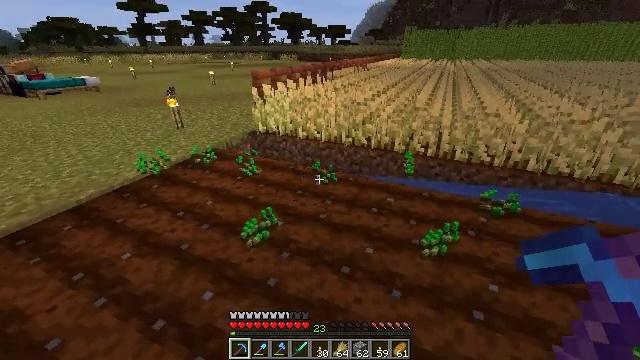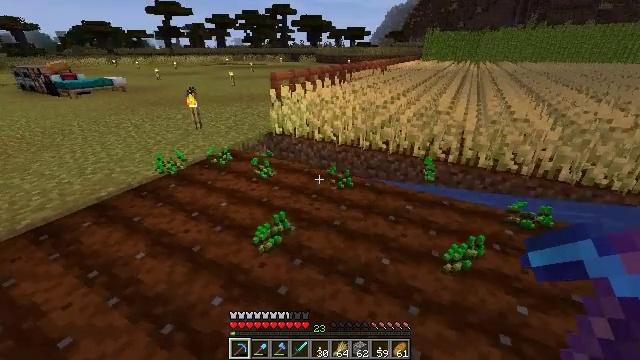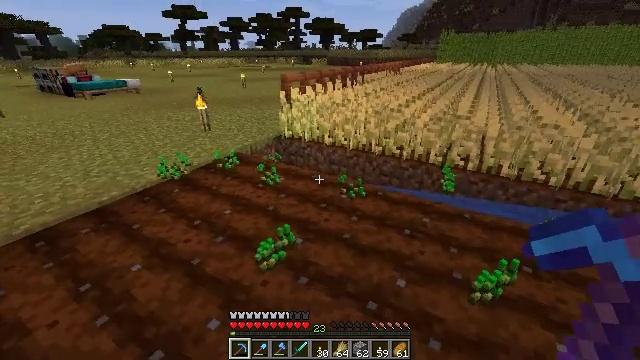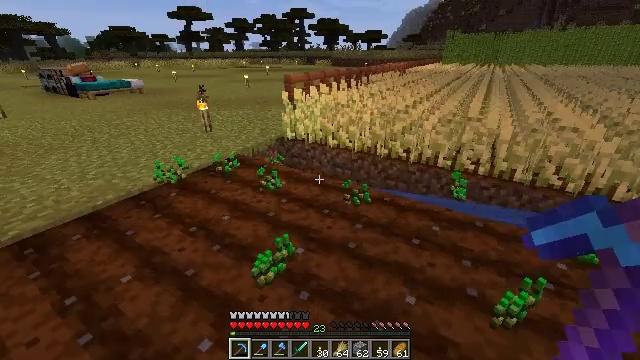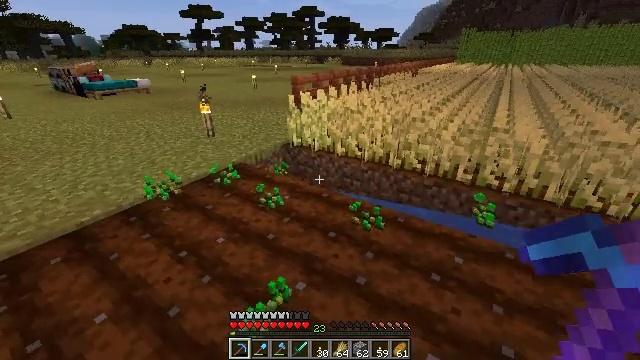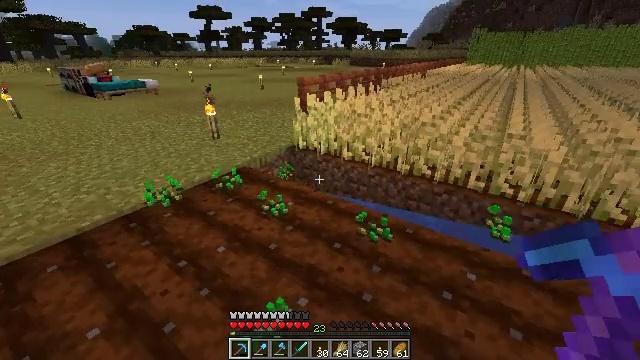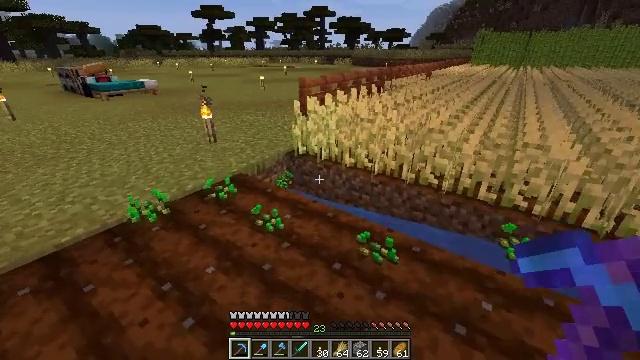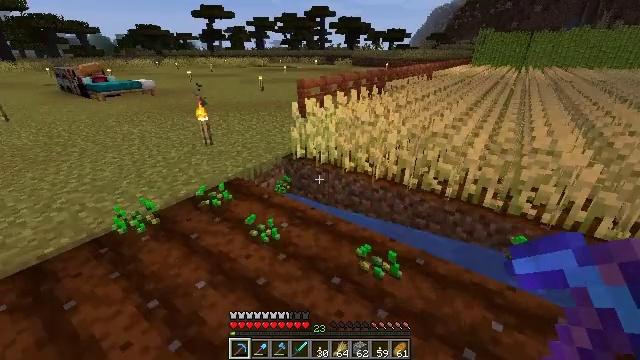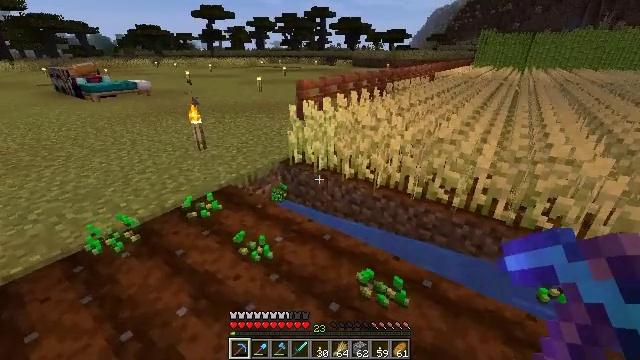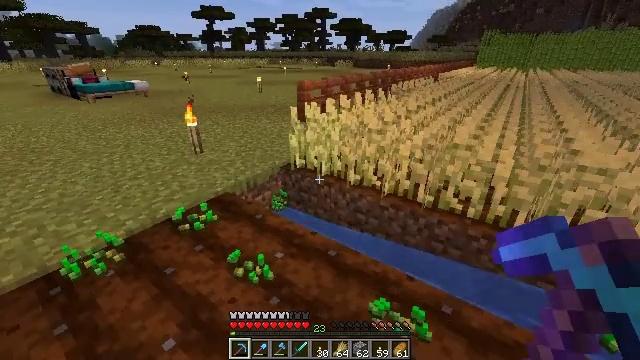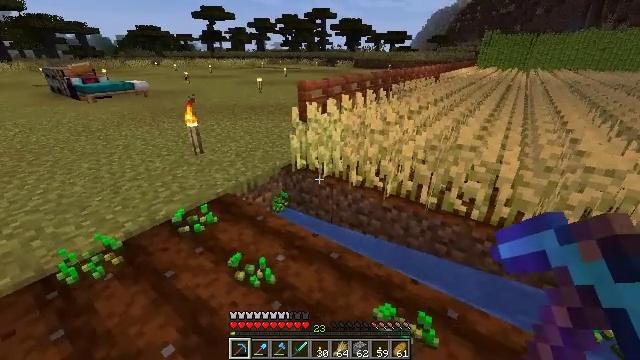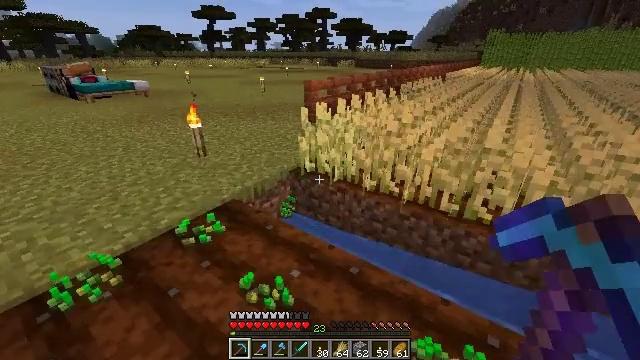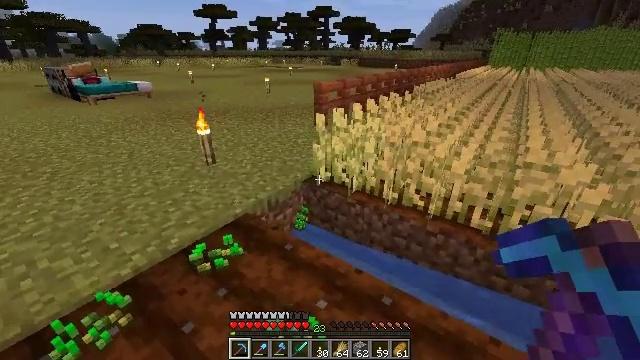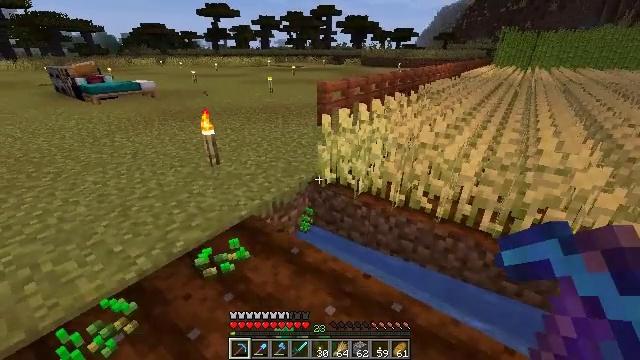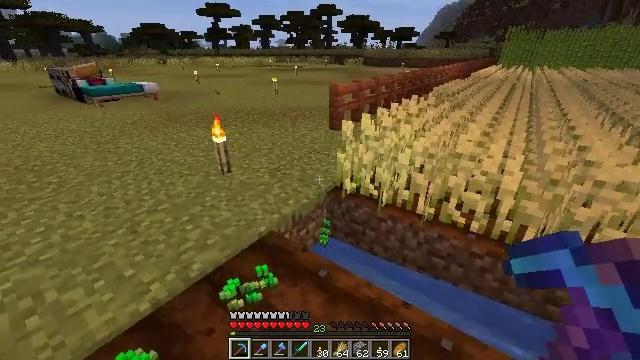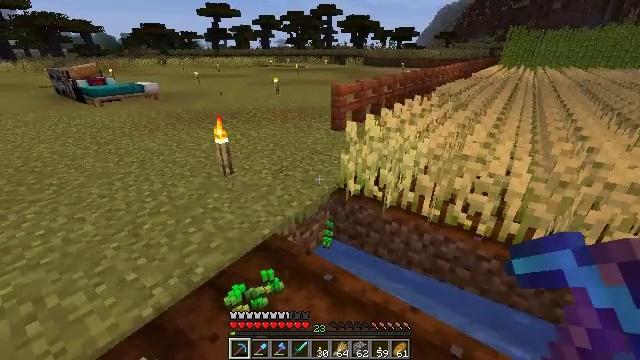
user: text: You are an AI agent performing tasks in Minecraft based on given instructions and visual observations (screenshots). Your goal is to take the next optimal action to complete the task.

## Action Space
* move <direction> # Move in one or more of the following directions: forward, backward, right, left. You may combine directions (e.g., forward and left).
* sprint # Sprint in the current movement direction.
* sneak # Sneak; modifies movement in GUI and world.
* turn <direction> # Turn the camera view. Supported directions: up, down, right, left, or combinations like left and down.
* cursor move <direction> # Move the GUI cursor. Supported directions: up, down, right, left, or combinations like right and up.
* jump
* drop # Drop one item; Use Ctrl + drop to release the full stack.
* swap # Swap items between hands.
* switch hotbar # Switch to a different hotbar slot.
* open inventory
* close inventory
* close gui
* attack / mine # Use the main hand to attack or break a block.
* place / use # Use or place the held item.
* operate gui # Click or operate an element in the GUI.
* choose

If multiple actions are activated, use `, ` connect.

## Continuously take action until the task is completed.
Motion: motion action
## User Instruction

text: Drop a lantern.
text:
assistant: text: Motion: move forward, turn left
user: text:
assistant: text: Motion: move forward, turn left
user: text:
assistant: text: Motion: move forward
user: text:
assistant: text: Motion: move forward, turn left
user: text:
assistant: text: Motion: move forward, turn left
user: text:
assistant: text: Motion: move forward
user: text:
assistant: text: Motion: move forward
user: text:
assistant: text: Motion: move forward
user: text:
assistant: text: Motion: move forward and move left
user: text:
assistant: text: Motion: move forward and move left
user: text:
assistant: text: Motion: move forward and move left
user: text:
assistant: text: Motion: move forward and move left
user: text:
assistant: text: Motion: move forward and move left
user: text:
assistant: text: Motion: move forward and move left
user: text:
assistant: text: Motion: move forward and move left
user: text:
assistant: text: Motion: move forward and move left, turn right
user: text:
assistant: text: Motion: move forward and move left, turn right and down
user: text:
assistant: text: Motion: move forward and move left, turn right and down
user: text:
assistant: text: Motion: move forward and move left, turn right
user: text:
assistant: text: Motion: move forward, turn right
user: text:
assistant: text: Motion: move forward, turn right
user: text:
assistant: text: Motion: move forward, turn right
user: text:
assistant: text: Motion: move forward, turn right
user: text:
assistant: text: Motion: move forward, turn right
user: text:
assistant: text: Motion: move forward, turn right
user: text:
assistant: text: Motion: move forward and move left, turn right
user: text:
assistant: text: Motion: move forward and move left, turn right
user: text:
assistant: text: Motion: move forward and move left, turn right
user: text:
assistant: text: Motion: turn right
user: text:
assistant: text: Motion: turn right